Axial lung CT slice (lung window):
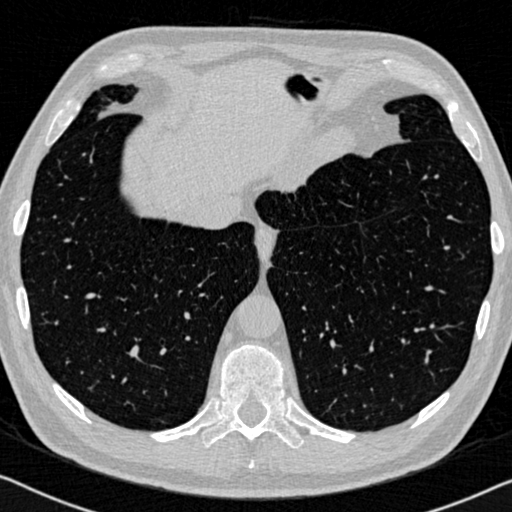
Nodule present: no